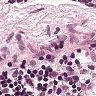
Metastatic tissue present: no